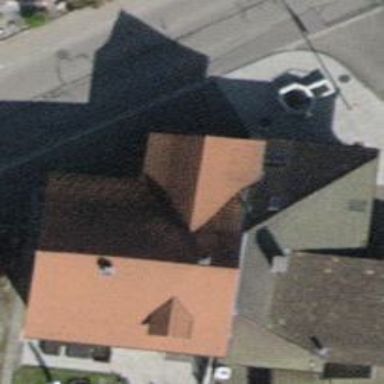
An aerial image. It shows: Gabled roof apartments building.